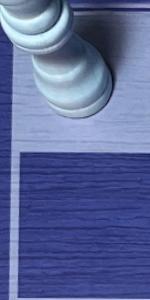
Label: Empty